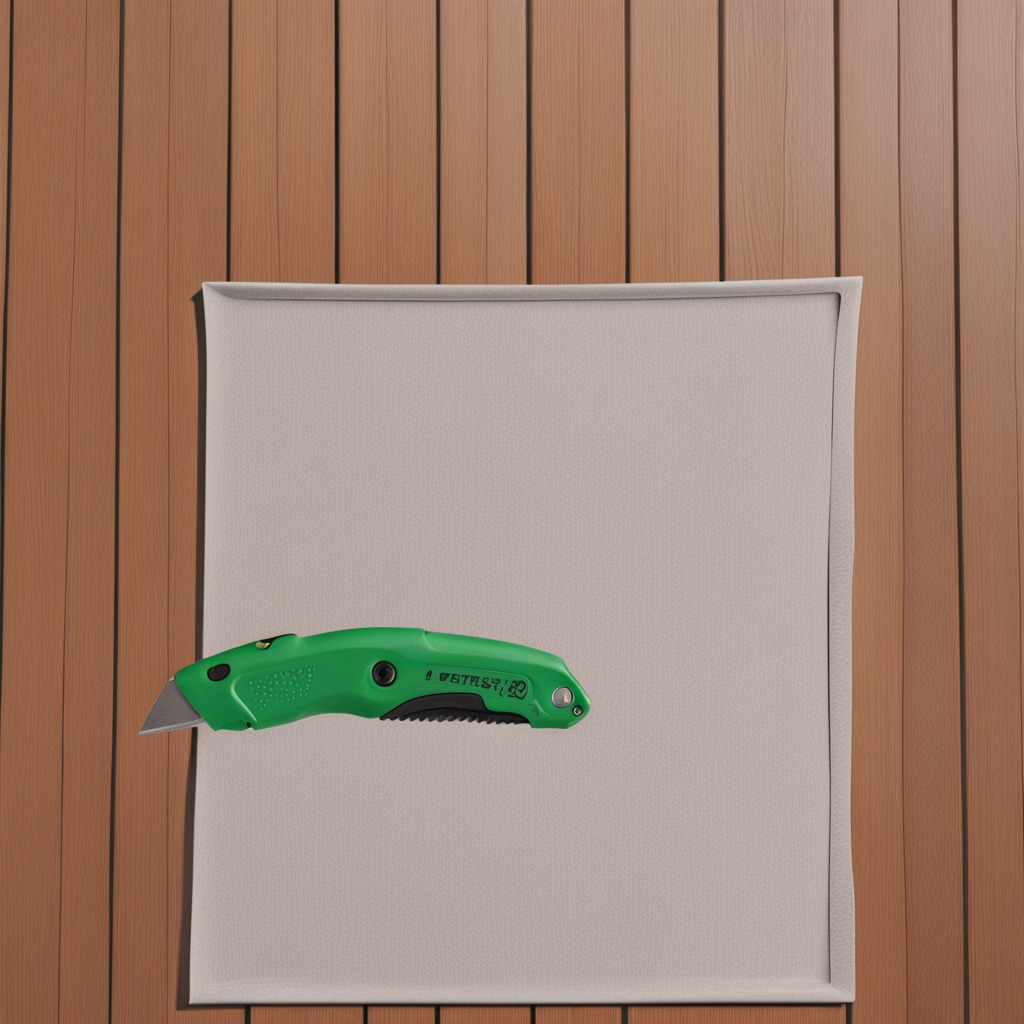
A utility knife lies on the wooden table in an outdoor workshop during daytime bright natural light soft shadows worn but beneath the cloth.